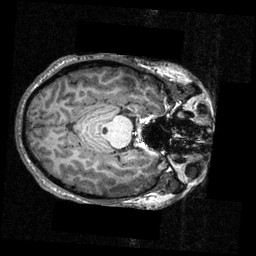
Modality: T1w
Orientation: axial
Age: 21
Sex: male
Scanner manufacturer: siemens
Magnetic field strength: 3.951 T
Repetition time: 1.5 s
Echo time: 0.00335 s